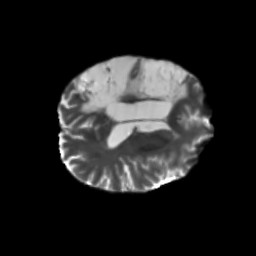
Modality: T2w
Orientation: axial
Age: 49
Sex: male
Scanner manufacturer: siemens
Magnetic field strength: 3 T
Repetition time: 5.47 s
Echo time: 0.0854 s